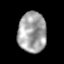
Tissue: lung
Cell type: Others
Senescence score: 0.2308
Nuclear area (px): 1115
Mean DAPI intensity: 163.717